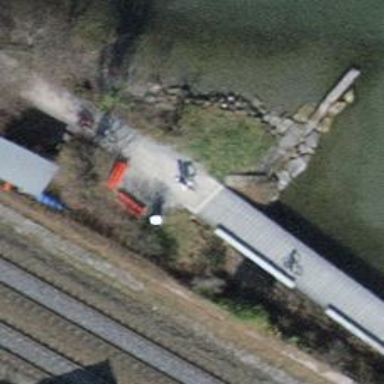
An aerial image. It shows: Red bench.